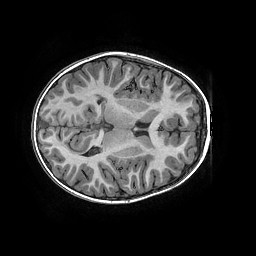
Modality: T1w
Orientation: axial
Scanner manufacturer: ge
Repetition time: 0.008096 s
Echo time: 0.00318 s